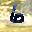
Label: 6